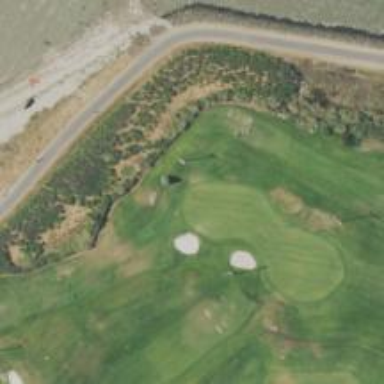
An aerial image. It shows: View of golf hole.